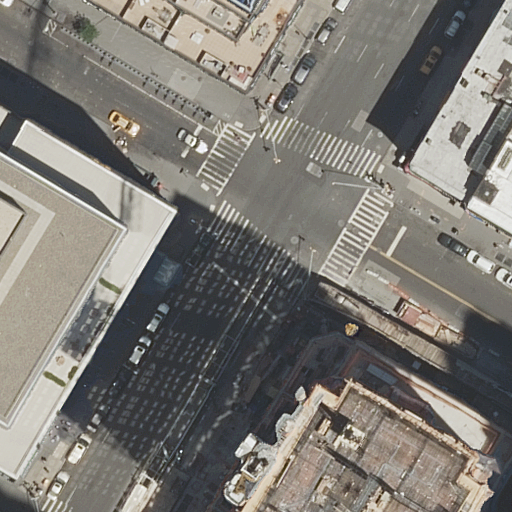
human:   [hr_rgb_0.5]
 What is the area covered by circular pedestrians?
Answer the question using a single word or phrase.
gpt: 0m2

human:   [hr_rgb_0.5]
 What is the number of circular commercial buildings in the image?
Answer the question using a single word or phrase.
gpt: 0

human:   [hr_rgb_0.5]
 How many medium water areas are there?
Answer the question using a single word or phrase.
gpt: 0

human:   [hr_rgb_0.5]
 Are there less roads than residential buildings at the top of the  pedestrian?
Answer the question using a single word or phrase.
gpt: no

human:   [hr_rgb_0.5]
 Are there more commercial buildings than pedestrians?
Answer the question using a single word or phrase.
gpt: no

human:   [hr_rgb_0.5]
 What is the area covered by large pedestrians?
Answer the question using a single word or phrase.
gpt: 628m2

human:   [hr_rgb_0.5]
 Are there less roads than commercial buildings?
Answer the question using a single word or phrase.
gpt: no

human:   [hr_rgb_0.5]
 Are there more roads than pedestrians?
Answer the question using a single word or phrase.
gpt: yes

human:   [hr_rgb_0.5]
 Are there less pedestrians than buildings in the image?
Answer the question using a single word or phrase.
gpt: yes

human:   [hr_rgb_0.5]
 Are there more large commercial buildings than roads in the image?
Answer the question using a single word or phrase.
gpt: no

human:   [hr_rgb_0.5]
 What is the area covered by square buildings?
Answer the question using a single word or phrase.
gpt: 0m2

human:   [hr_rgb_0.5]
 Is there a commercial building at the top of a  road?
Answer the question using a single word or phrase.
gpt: no

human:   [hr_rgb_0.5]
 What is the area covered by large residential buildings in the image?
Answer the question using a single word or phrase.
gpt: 4169m2

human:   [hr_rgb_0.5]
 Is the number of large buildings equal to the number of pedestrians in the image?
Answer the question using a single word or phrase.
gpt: no

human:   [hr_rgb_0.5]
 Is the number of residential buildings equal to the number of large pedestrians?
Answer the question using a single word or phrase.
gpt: no

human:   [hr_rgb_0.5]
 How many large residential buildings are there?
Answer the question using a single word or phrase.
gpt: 4

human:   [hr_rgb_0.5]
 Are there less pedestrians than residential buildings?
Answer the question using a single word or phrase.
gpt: yes

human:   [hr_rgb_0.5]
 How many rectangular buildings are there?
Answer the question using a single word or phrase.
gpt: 3

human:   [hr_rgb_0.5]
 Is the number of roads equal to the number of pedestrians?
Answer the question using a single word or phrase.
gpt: no

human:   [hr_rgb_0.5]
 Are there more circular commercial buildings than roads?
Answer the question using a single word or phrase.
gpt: no

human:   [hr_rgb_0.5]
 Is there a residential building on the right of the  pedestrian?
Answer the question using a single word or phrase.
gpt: no

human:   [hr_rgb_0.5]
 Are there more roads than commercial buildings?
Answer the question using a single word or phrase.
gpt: yes

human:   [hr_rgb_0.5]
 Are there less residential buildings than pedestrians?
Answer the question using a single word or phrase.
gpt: no

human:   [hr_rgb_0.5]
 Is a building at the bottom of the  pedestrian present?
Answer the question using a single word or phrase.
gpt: no

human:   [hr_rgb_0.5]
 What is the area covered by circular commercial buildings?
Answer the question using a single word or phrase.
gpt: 0m2

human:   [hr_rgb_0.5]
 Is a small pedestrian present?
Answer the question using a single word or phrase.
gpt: no

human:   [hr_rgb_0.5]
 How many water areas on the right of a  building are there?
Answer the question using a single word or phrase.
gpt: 0

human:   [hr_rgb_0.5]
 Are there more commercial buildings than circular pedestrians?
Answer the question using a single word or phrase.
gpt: no

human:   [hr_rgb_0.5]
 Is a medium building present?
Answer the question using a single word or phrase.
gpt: no

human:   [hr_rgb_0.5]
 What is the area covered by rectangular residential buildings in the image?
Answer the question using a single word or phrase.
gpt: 2164m2

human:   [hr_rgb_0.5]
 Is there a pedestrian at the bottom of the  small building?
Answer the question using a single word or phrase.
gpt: yes

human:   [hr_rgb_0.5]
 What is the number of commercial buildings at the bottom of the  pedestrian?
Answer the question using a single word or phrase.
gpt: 0

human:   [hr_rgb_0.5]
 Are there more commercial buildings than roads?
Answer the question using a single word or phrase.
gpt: no

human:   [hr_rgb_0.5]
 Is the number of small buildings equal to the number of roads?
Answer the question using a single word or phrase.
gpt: no

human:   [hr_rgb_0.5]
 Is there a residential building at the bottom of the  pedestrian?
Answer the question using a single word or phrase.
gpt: no

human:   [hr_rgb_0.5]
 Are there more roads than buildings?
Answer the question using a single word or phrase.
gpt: yes